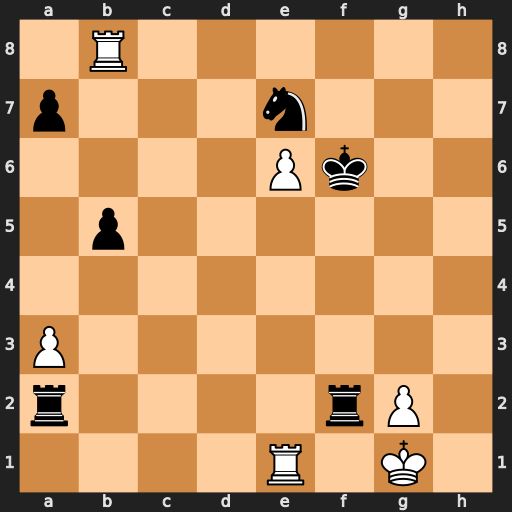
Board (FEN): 1R6/p3n3/4Pk2/1p6/8/P7/r4rP1/4R1K1
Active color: w
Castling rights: -
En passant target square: -
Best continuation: Rf8+ Kg6 Rxf2 Rxf2 Kxf2